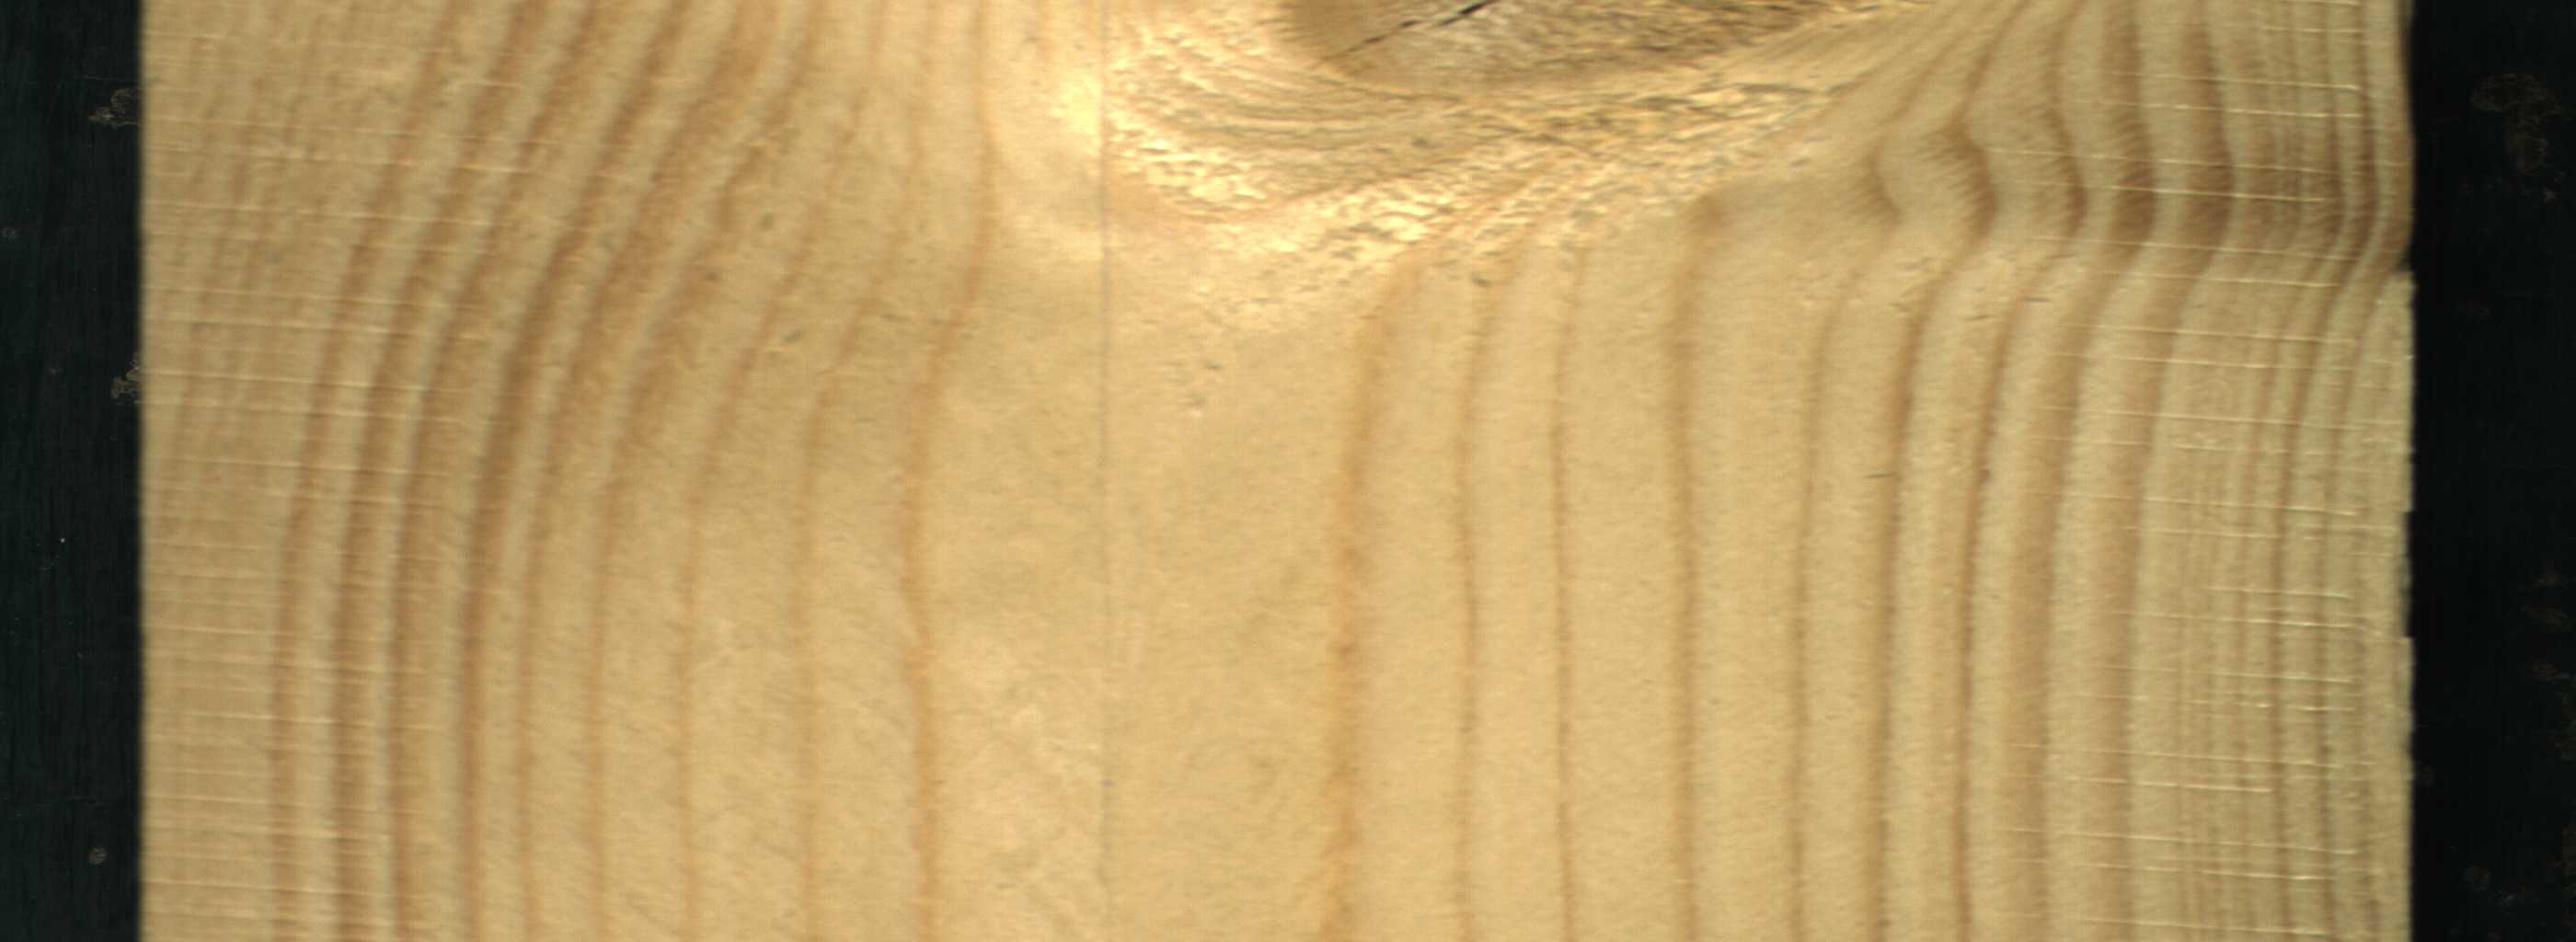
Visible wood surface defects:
knot_with_crack